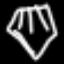
Label: diamond